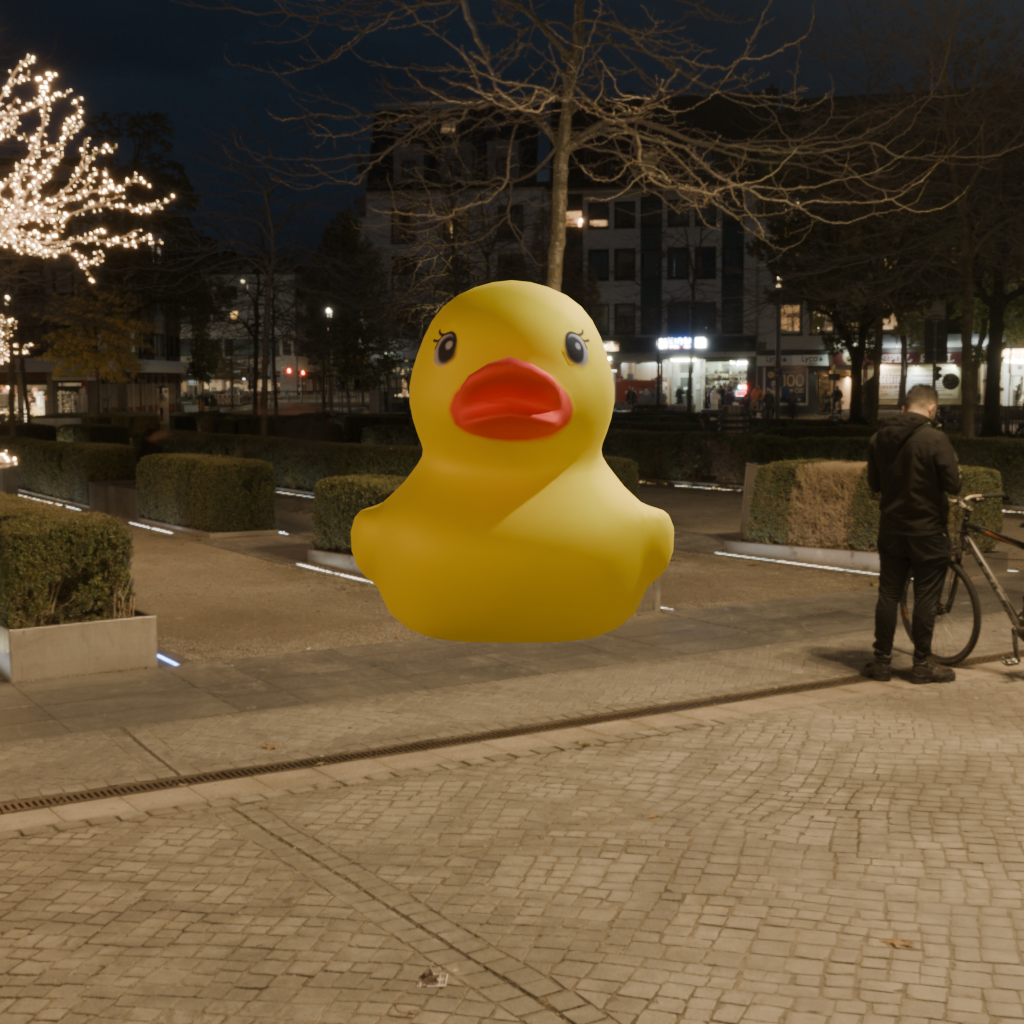
an image of a yellow rubber duck seen from <front> in a city square with illuminated trees at night.